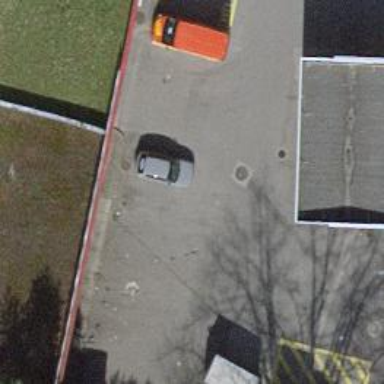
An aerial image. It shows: Fuel station.